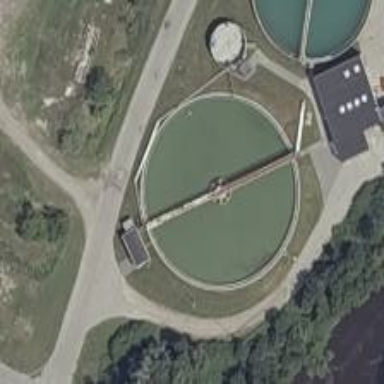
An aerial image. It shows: Wastewater plant.